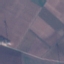
Label: AnnualCrop